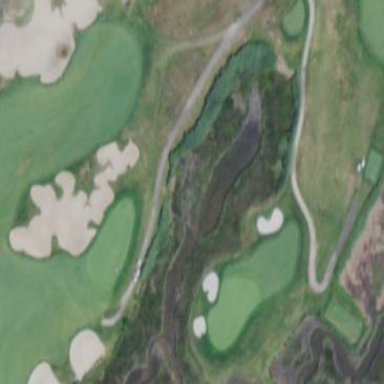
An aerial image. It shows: Area with grass used as rough in golf course.